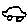
Label: car